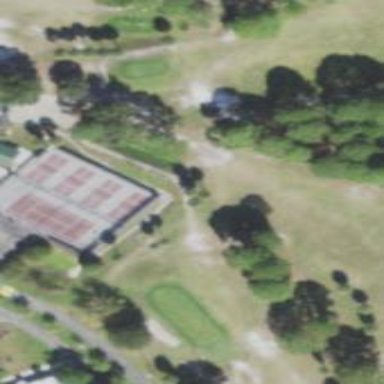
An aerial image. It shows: Tennis court on the leisure land pitch.